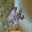
Label: 4